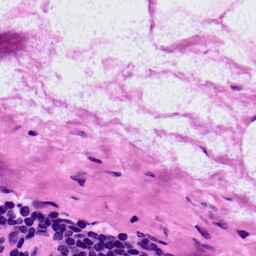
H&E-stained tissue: LymphNode